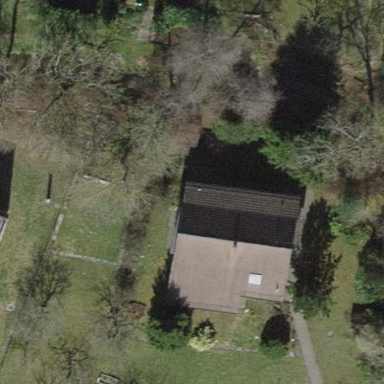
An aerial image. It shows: Building with tile roof.